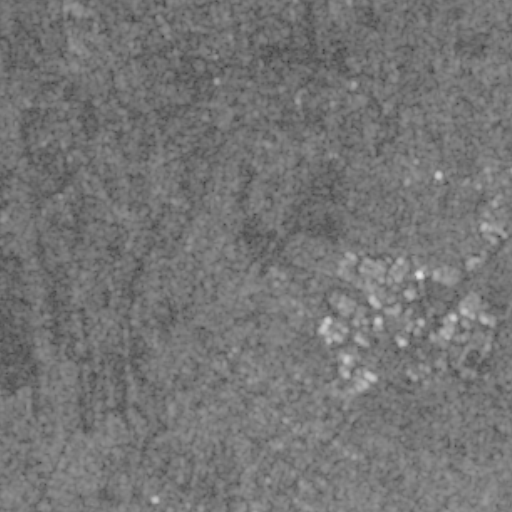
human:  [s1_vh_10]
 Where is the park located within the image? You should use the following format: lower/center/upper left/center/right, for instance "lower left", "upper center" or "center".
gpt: The park is located in the right of the image.
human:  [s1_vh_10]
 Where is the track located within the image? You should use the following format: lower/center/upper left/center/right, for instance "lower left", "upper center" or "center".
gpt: The track is located in the lower right of the image.
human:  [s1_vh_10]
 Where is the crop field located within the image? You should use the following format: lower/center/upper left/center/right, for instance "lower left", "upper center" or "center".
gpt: There is no crop field in the image.

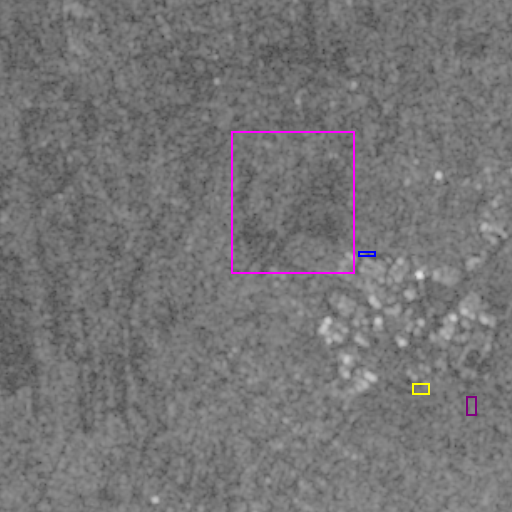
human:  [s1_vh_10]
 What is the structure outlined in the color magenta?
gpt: The structure outlined in magenta is a crop field.
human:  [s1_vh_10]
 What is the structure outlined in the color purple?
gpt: The structure outlined in purple is a park.
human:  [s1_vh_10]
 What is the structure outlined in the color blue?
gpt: The structure outlined in blue is a parking lot.
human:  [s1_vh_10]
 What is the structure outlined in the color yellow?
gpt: The structure outlined in yellow is a track.
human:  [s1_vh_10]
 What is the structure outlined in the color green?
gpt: There is no green outline.